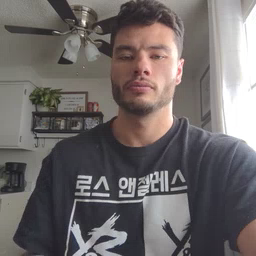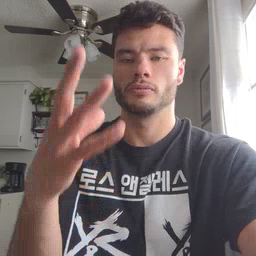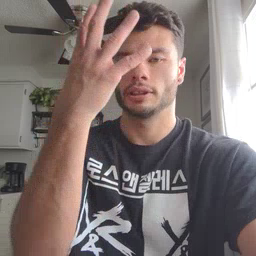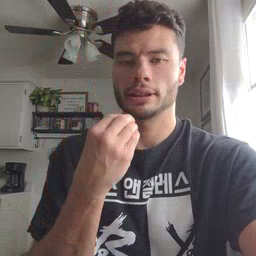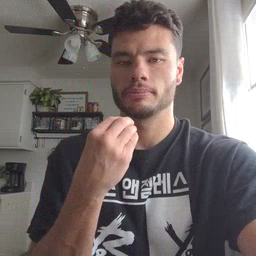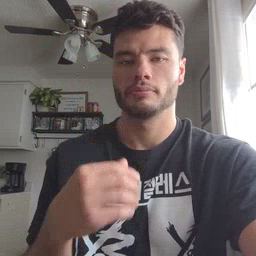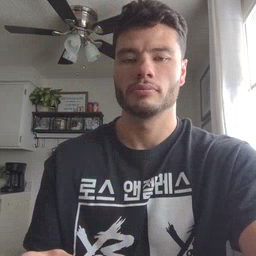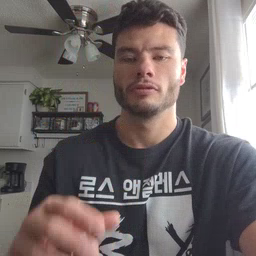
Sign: sleep